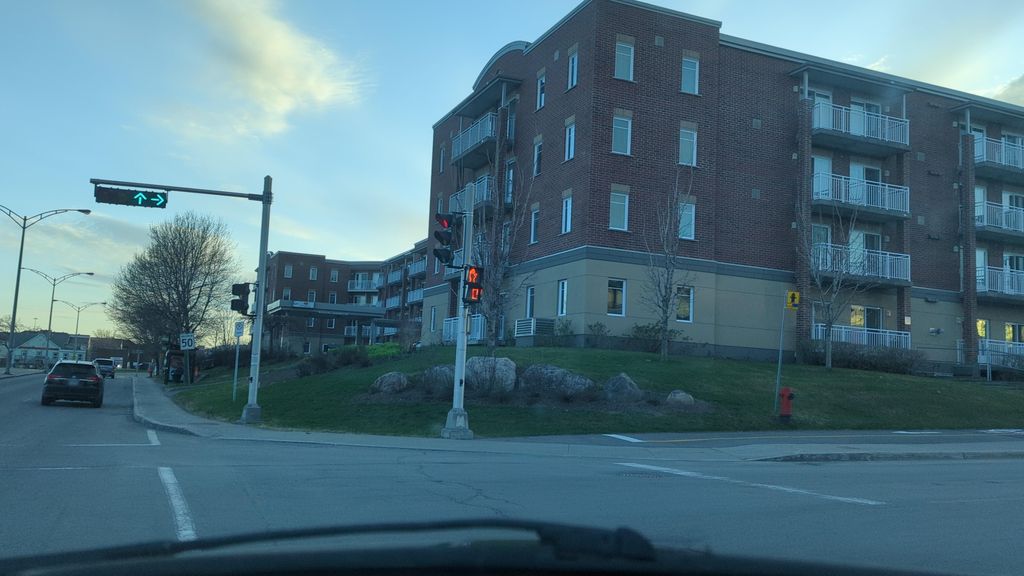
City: quebec_city